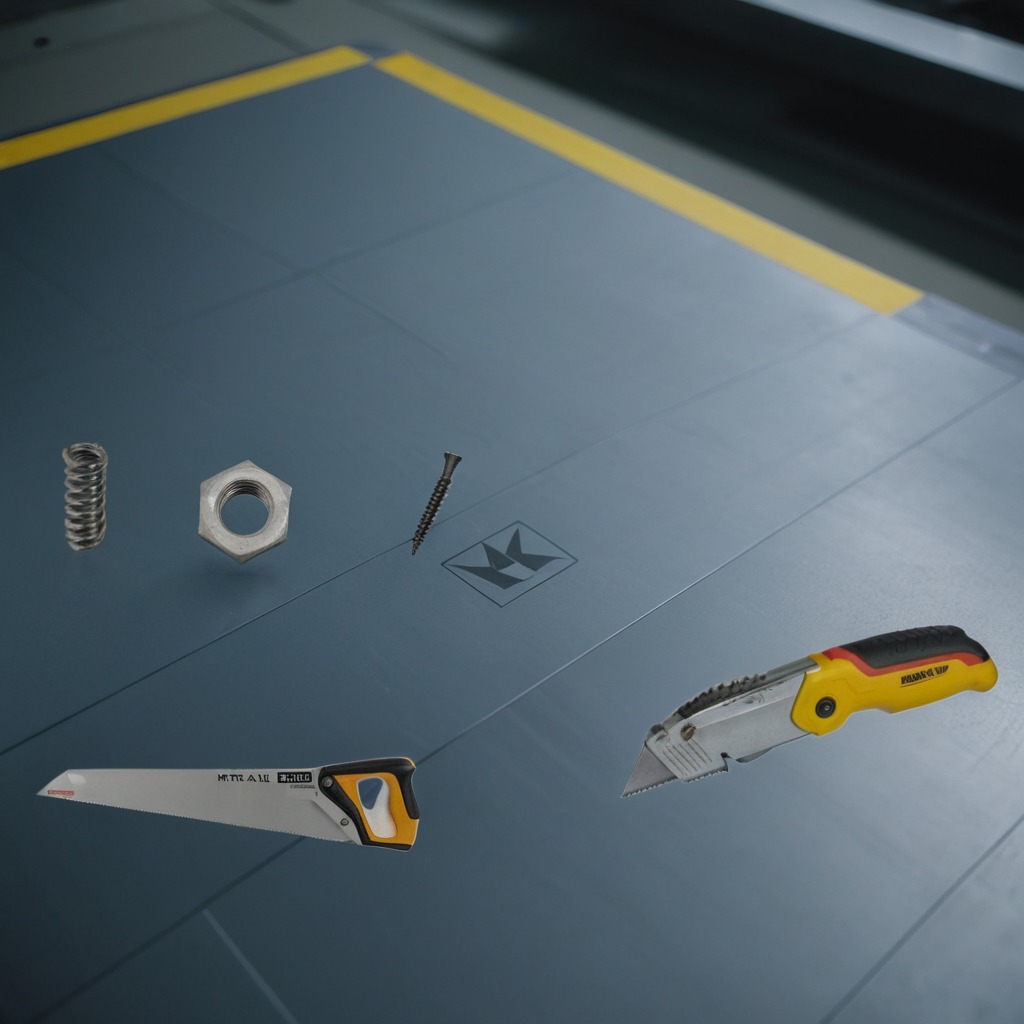
A utility knife, a metal machine screw, a coiled metal spring, a handheld metal saw, and a metal nut are lying on the toolbox surface.